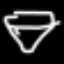
Label: diamond